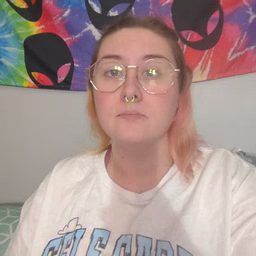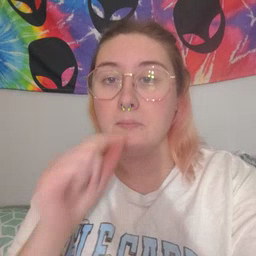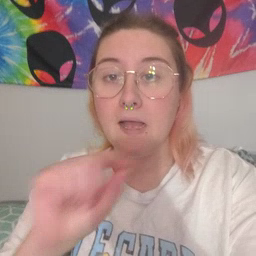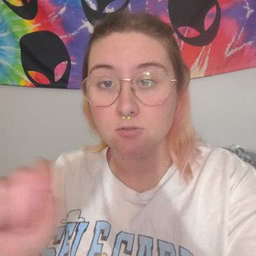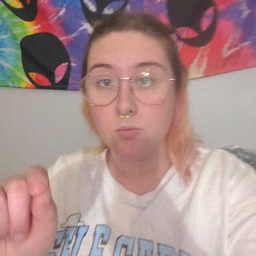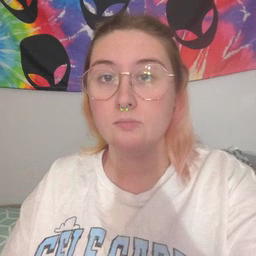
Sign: pencil